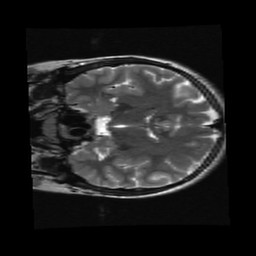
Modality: T2w
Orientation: coronal
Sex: female
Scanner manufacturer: ge
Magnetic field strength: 3 T
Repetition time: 5 s
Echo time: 0.1012 s